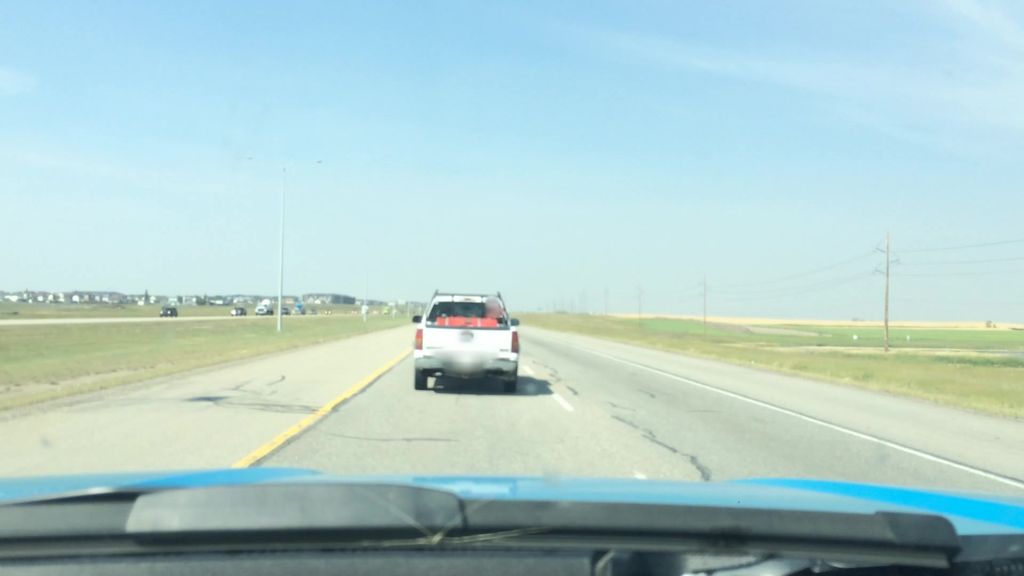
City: calgary